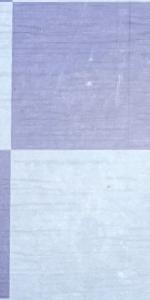
Label: Empty